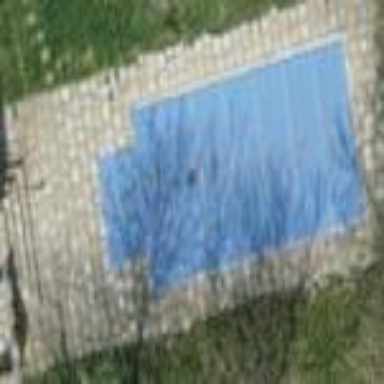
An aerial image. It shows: Swimming pool located in leisure land.